Question: So I'm toying around with KineticJS and I'm having some problems with a button I'm making. All I want it to do is reset the positions of my objects when I click it.
I've created the button, set up the onclick handler to point to my function that I've created (and included in the HTML, along with my CSS), and I've gone through the KineticJS documentation for changing the position of it's objects, and have tried the following options:
object.setX(200);
object.setY(50);
object.setPosition(200,50);
All with no luck. I've attached a screenshot with all my relevant code (This is my first time playing as a web dev, please don't tear me up too much). The rest of the code in the middle column is just end tags for body/html/etc.
NOTE: I know the values are not what they were originally. I just threw in arbitrary numbers (still within the bounds of my canvas) to see if they'd change at all.
Thank you for any help!
Fullsize: <URL>

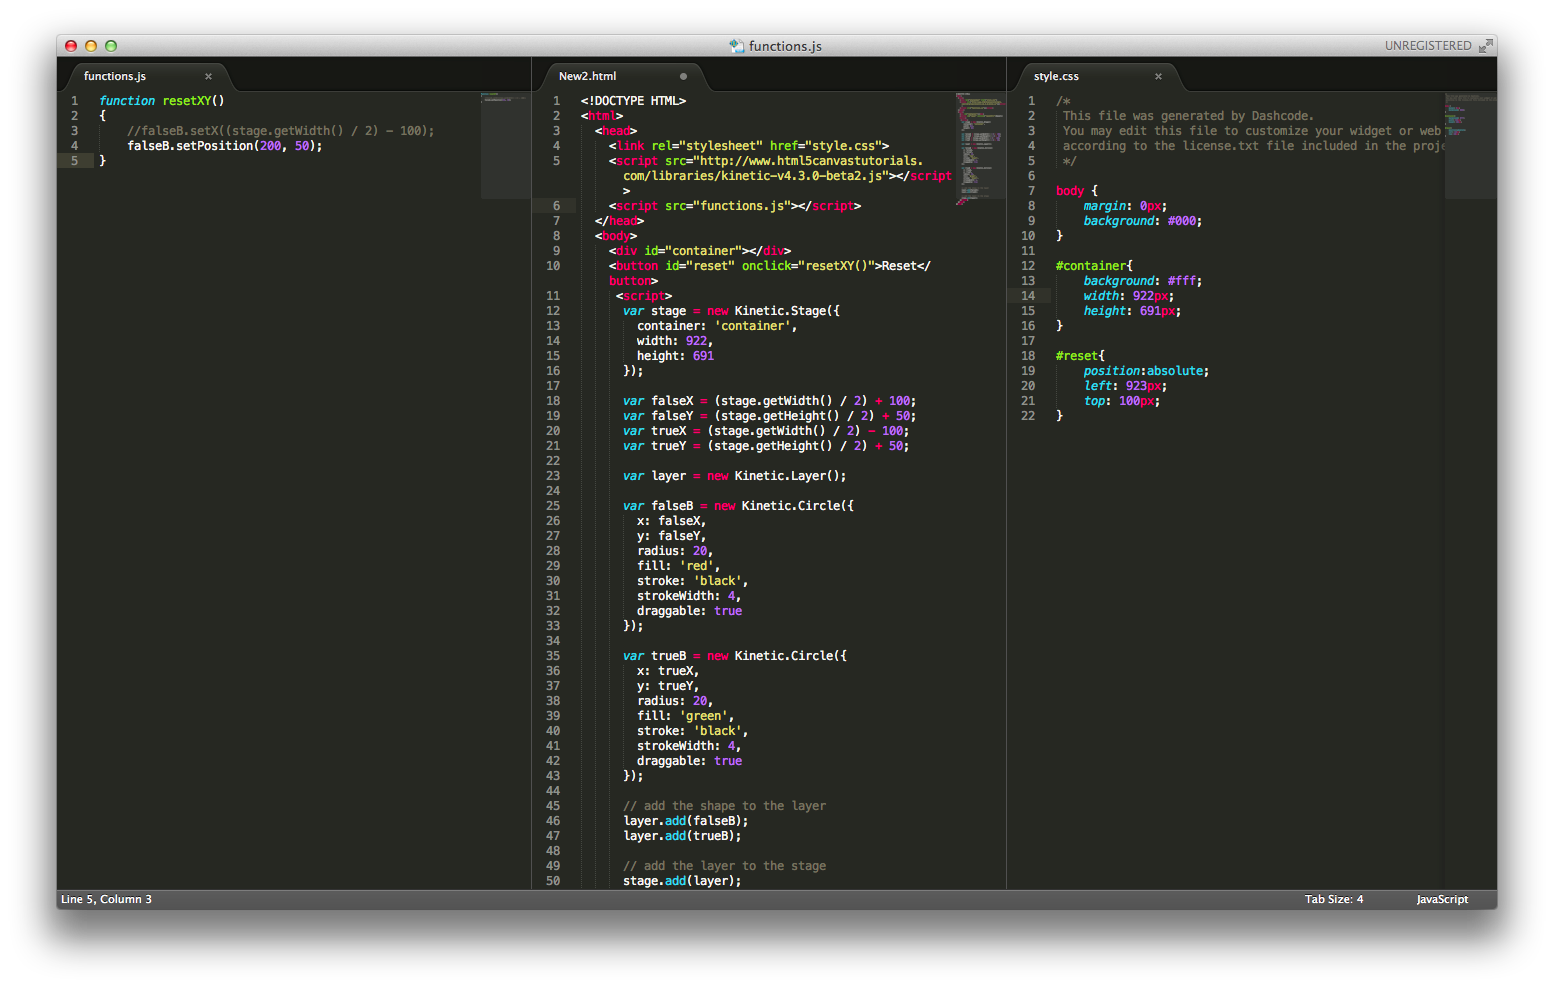
Answer: You need to add 'layer.draw();' at the end of resetXY function